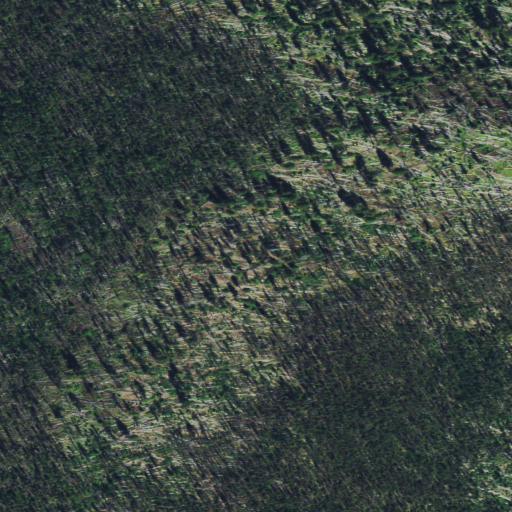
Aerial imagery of mountain in Montana named Lost Horse Mountain containing only evergreen forest